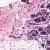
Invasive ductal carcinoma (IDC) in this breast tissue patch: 0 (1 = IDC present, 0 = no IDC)